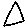
Label: triangle